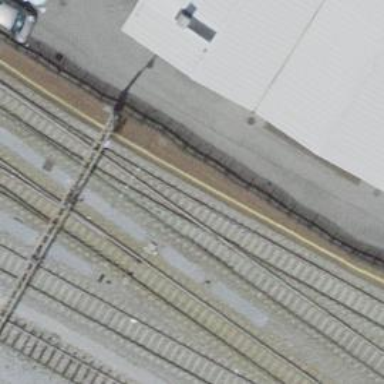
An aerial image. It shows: Single-track electrified railway service yard with contact line for trains.